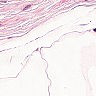
Metastatic tissue present: no